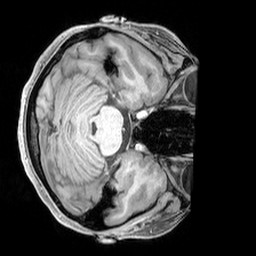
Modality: T1w
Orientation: axial
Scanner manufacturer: siemens
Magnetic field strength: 3 T
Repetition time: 2.3 s
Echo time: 0.00226 s